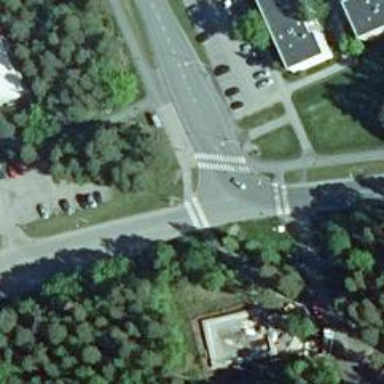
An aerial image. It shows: Asphalt cycleway.